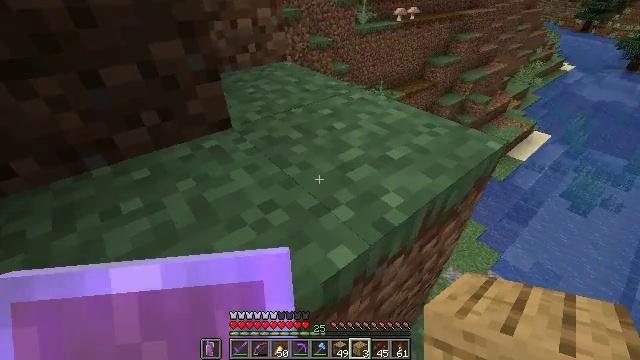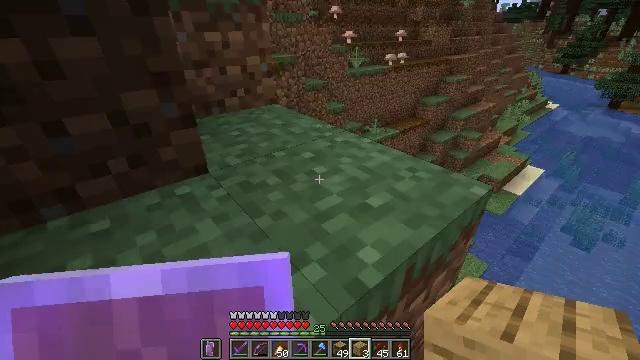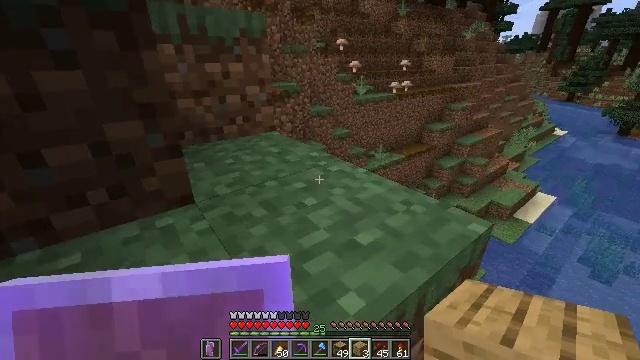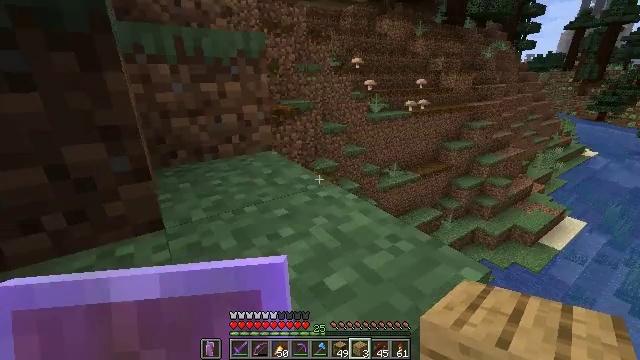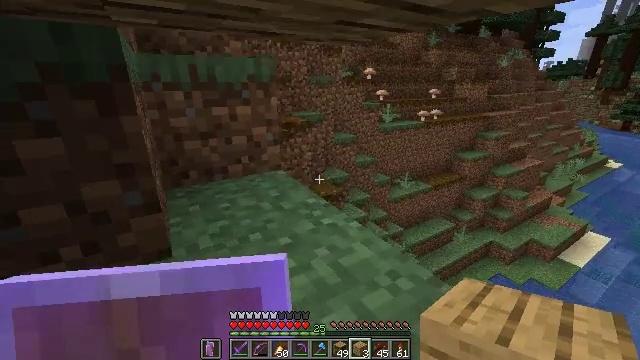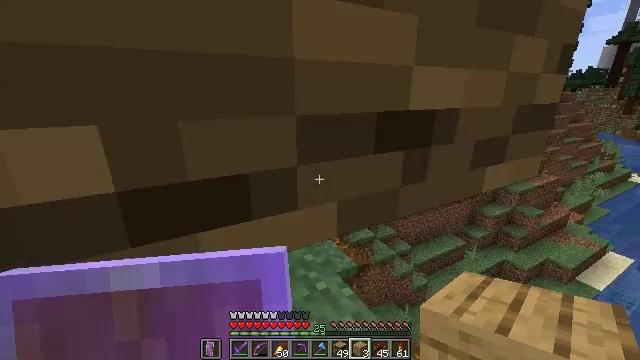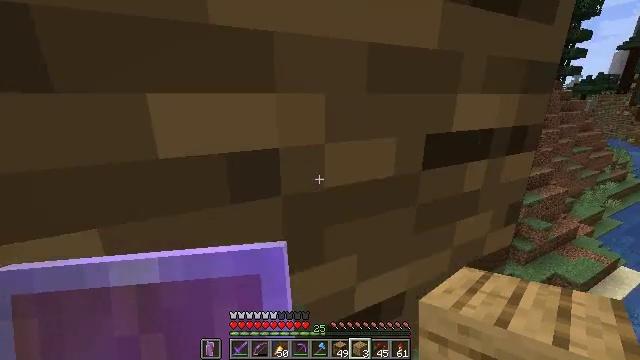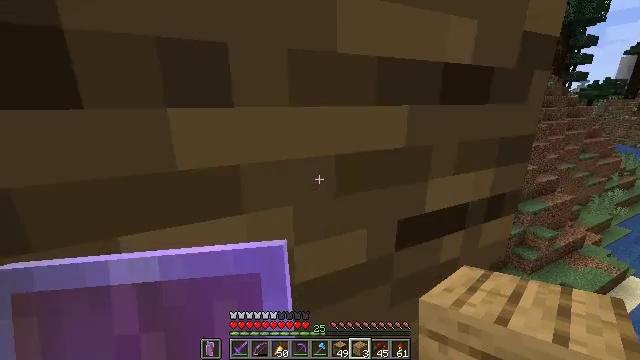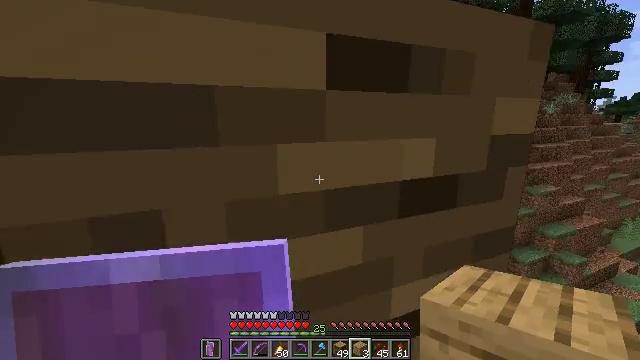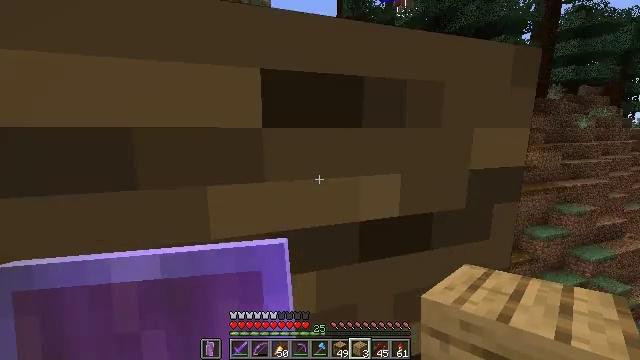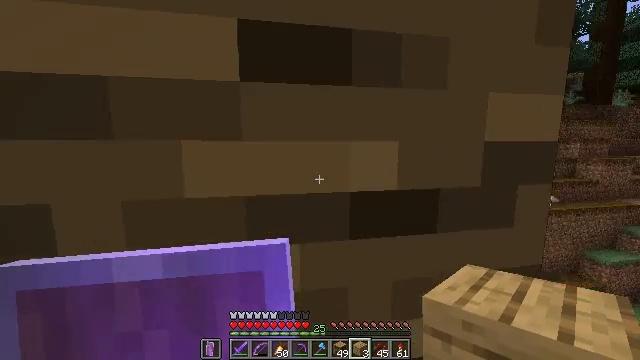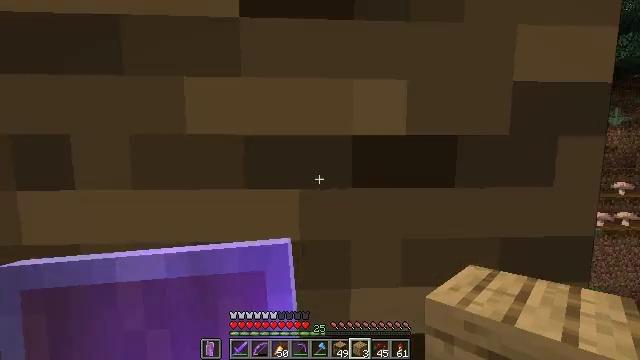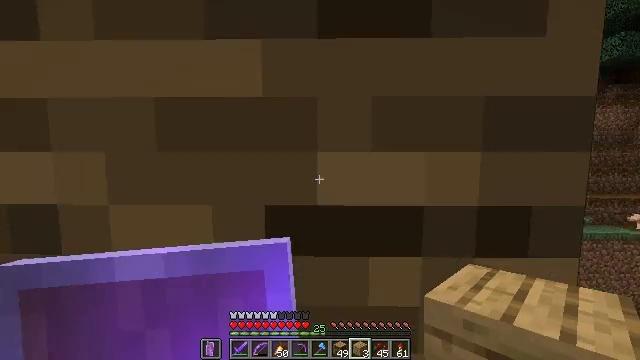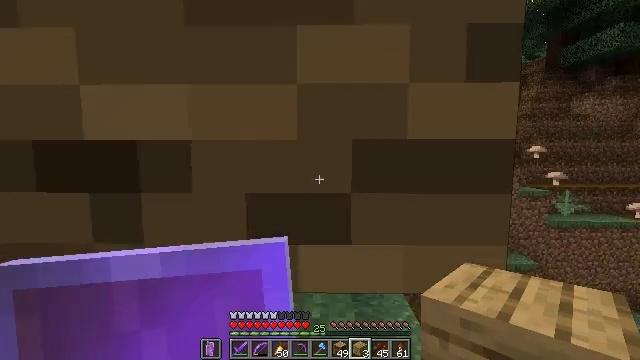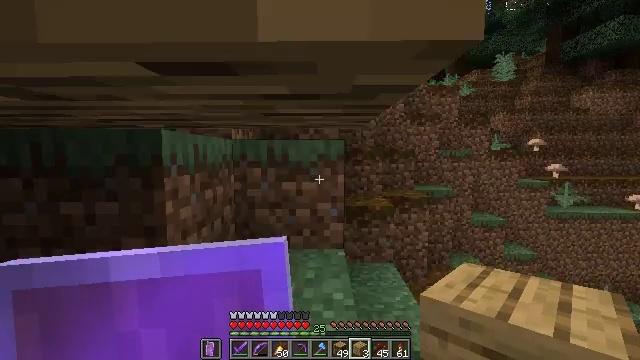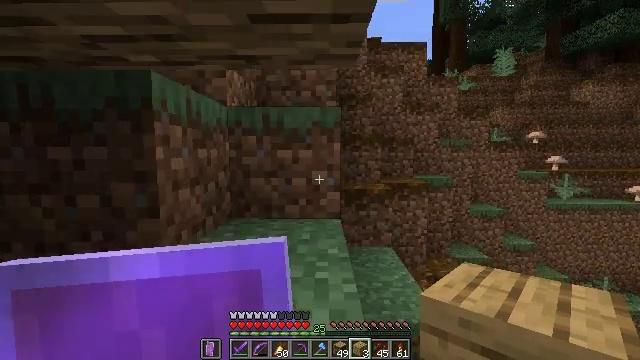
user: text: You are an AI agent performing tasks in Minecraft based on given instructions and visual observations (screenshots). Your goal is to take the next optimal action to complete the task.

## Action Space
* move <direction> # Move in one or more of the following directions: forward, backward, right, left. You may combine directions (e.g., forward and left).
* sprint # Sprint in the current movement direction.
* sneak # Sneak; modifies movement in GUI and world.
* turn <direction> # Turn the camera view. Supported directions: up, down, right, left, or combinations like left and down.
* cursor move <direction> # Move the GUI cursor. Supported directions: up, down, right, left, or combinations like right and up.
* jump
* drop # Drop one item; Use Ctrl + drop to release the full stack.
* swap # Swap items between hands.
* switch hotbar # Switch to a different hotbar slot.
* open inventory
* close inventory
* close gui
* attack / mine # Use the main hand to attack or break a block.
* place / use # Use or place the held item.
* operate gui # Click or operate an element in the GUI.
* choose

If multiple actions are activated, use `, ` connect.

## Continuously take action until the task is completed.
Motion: motion action
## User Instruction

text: Dig up the oak slab used in construction.
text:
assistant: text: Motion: move forward, turn up
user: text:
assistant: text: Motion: move forward, turn left and up
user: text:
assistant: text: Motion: move forward, turn left and up
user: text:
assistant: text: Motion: move forward, sprint, turn left and up, jump
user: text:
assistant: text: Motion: move forward, sprint, turn left and up, jump
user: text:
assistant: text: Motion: move forward, sprint, turn left, jump
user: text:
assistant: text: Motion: move forward, sprint, jump
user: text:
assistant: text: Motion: move forward, sprint, turn left and up, jump
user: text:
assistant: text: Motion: move forward, sprint, turn left and up, jump
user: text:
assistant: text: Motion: move forward, sprint, turn left and up
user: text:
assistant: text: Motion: move forward, sprint, turn left and up
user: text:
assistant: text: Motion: move forward, sprint, turn left
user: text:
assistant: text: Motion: move forward, sprint
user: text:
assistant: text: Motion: move forward, sprint
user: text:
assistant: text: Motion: move forward, sprint
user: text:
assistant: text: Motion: move forward, sprint
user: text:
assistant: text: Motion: move forward, sprint, turn right
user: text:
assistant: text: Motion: move forward, sprint, turn right and down
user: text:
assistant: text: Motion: move forward, sprint, turn right and down
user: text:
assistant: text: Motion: move forward, sprint, turn right and down
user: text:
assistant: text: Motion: move forward, sprint
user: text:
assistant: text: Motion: move forward, sprint
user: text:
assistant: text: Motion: move forward, sprint, turn left
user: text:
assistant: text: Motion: move forward, sprint, turn left, jump
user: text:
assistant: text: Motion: move forward, sprint, turn left, jump
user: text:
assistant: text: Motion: move forward, sprint, turn left and up, jump
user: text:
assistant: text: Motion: move forward, sprint, turn left, jump
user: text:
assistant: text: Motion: move forward, sprint, turn left, jump
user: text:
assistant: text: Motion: move forward, sprint, turn left and up, jump
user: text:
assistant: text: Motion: move forward, sprint, turn left and up